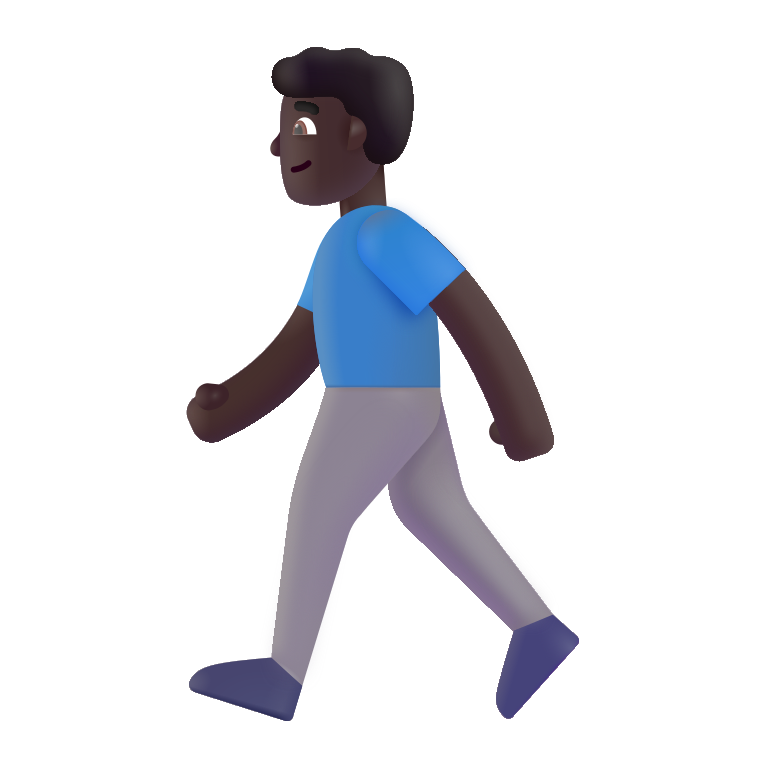
man walking color dark